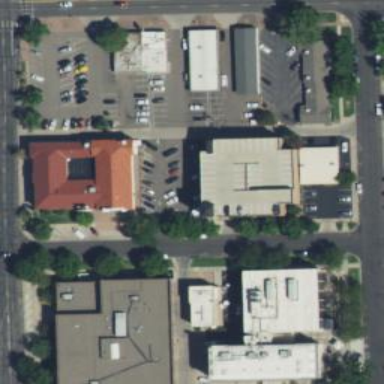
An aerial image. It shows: Parking space.